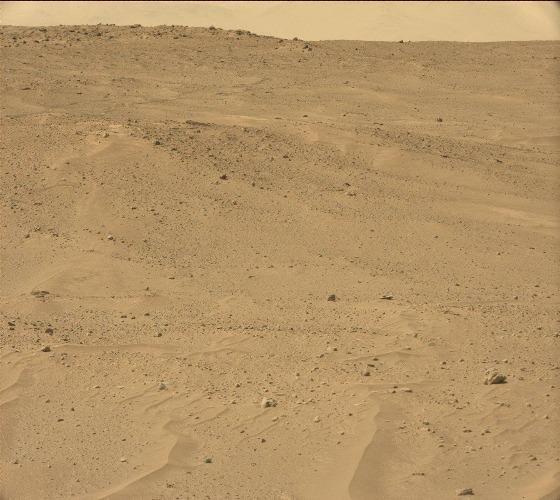
Terrain classes present: Gravel / Sand / Soil, Rock, Sky / Distant Mountains